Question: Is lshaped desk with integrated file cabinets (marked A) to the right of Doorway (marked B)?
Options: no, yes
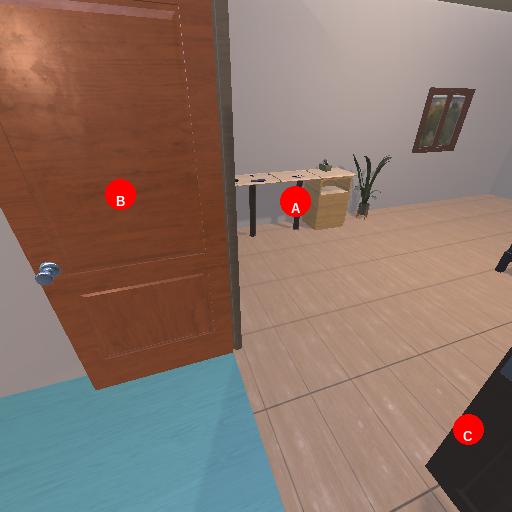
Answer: no